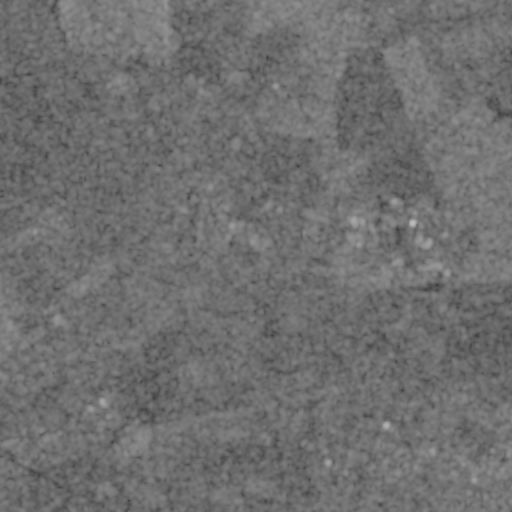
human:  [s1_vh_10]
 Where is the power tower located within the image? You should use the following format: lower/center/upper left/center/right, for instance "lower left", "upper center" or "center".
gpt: The power tower is located in the upper left of the image.
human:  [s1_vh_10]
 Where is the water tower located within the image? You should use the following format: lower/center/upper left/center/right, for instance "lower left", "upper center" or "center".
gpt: The water tower is located in the upper right of the image.
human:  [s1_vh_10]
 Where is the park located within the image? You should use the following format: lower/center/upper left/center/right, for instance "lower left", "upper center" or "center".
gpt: There is no park in the image.

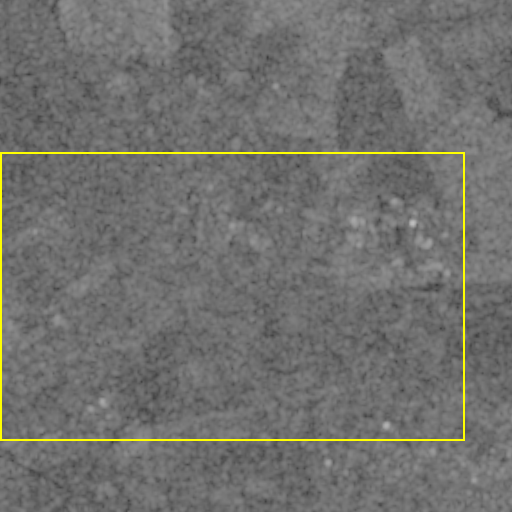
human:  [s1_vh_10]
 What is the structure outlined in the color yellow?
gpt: The structure outlined in yellow is a crop field.
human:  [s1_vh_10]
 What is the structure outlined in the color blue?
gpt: There is no blue outline.